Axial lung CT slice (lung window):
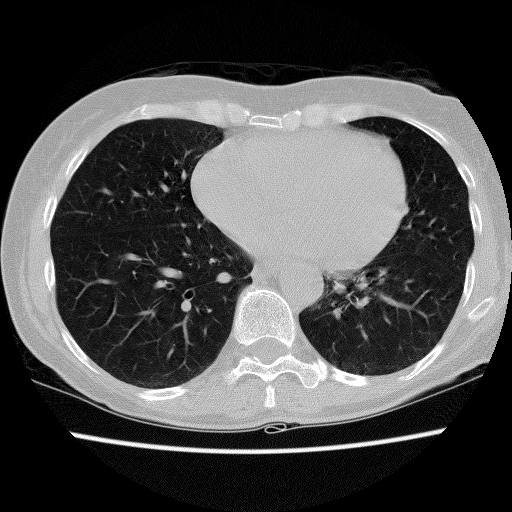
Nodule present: no